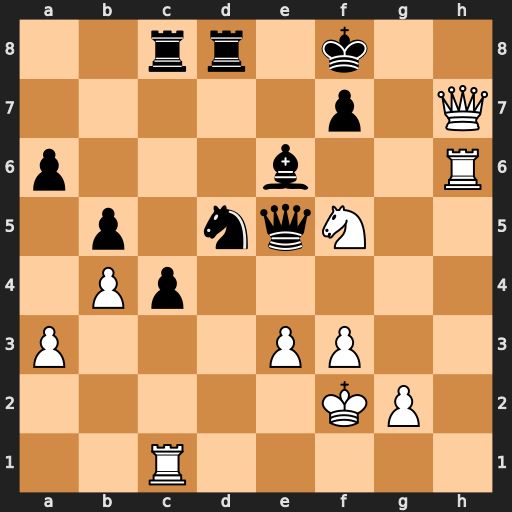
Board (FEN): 2rr1k2/5p1Q/p3b2R/1p1nqN2/1Pp5/P3PP2/5KP1/2R5
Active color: w
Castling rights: -
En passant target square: -
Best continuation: Qh8+ Qxh8 Rxh8#